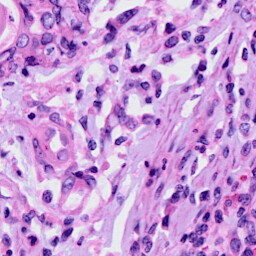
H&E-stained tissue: Cervix